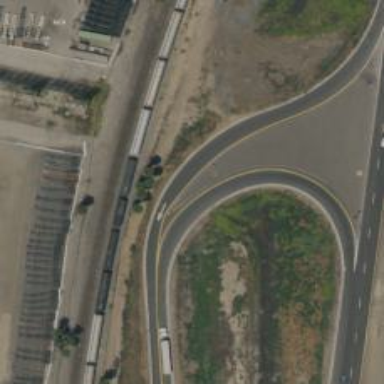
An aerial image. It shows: Cloverleaf junction on motorway link.